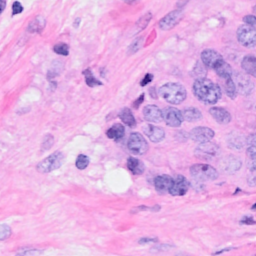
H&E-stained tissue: Breast